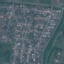
Label: Residential